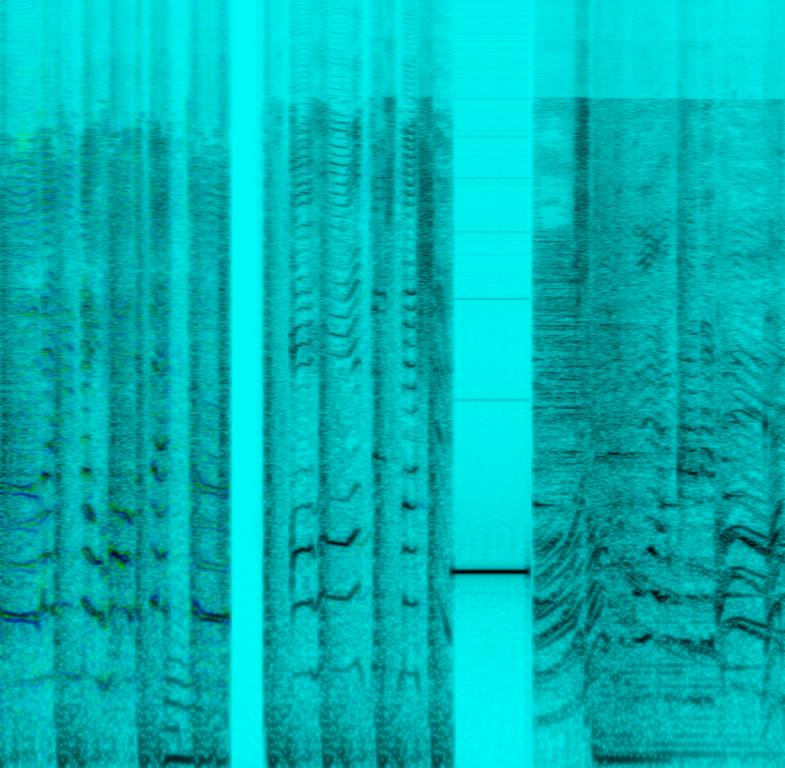
The recording contains two parts. One being a song with digital drums  with a sub bass on the kick and a finger snapping sound used as a snare. A steeldrum sample is playing a repeating melody while a male voice is rapping in a higher pitch along to backing vocals creating a cheerful atmosphere. Then the song stops and you can hear mobile phones ringing. Two male voices are talking to each other. Then the recording stops with a beeping sound. This recording may be playing in a movie scene.